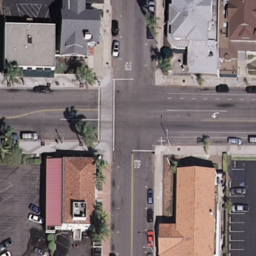
Label: intersection